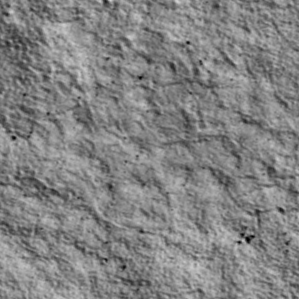
Label: non_frost